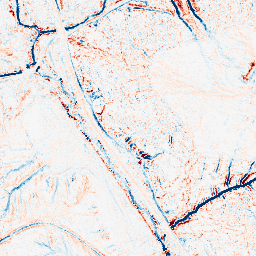
Category: edge_preserving
Decomposition family: median
Decomposition parameters: size: 7
Upsampling method: lanczos
Upsampling parameters: scale: 8
Upsampling scale: 8